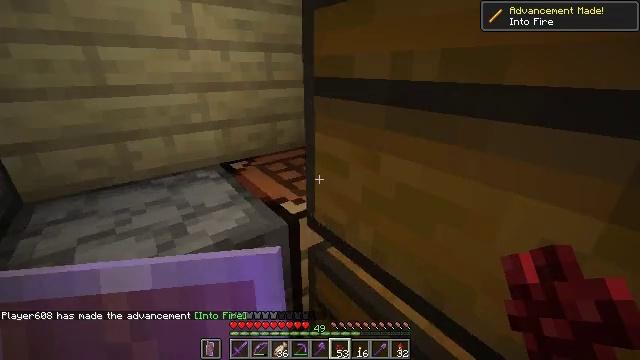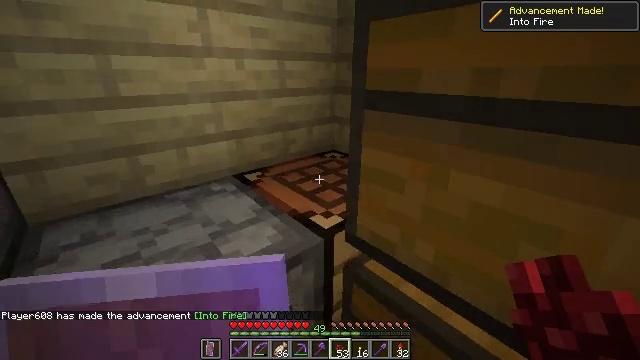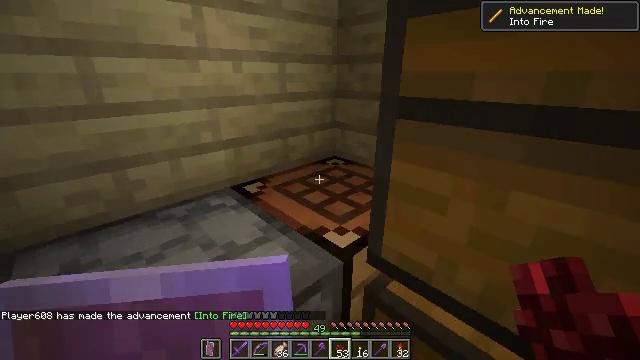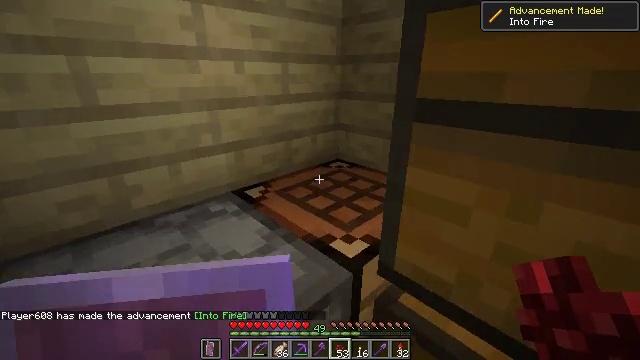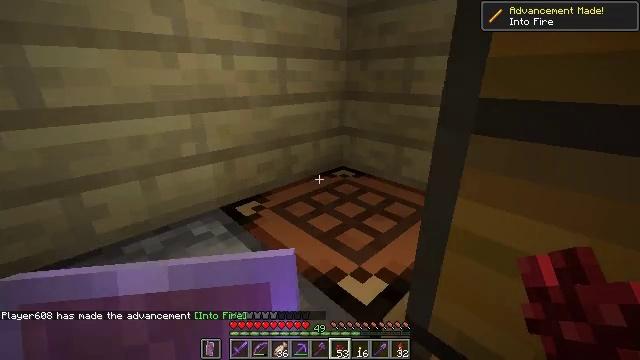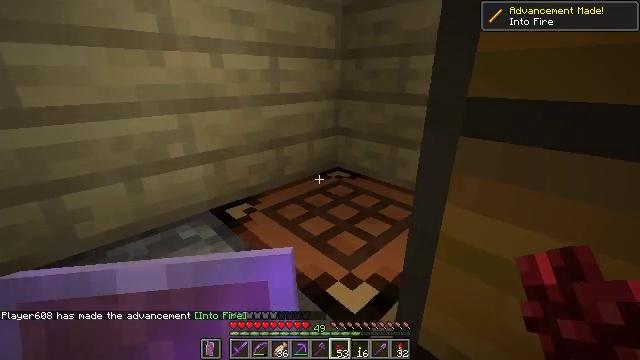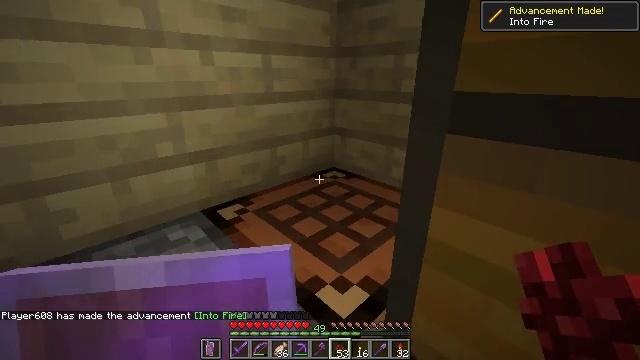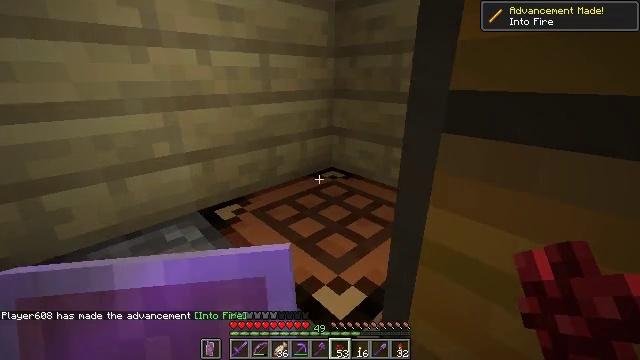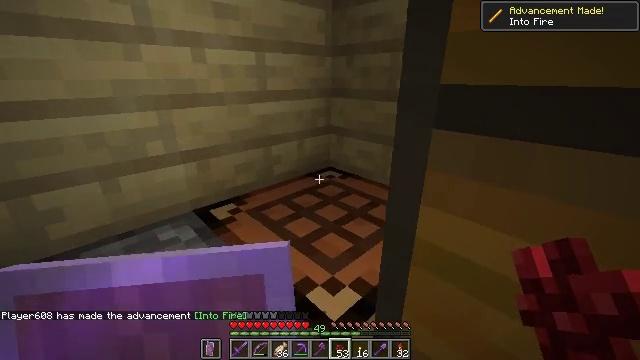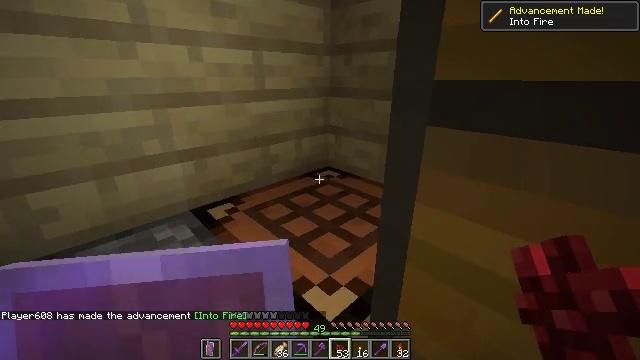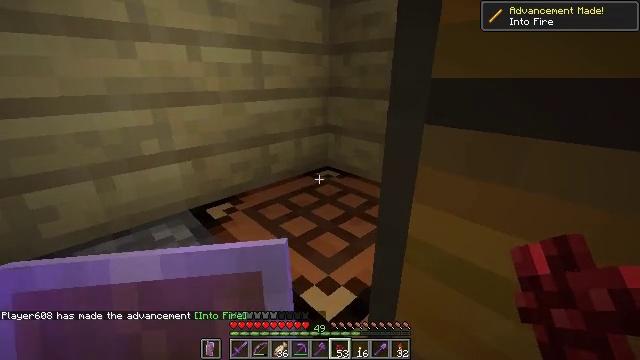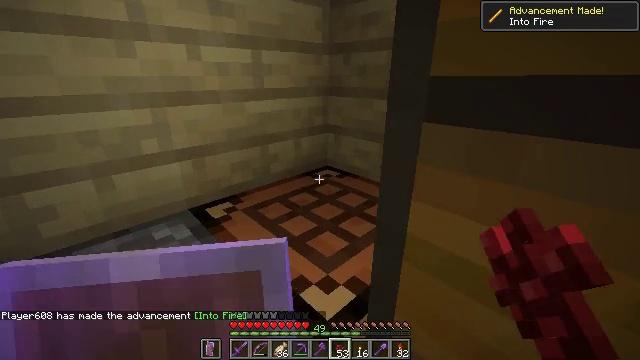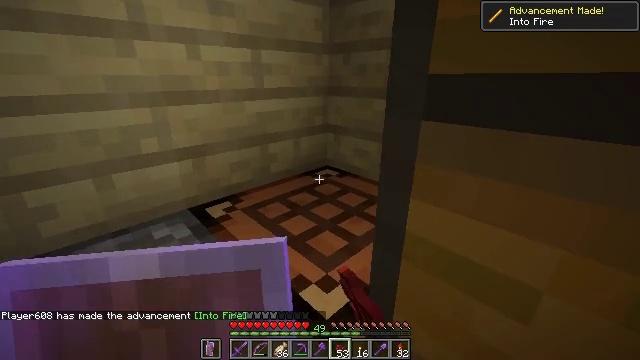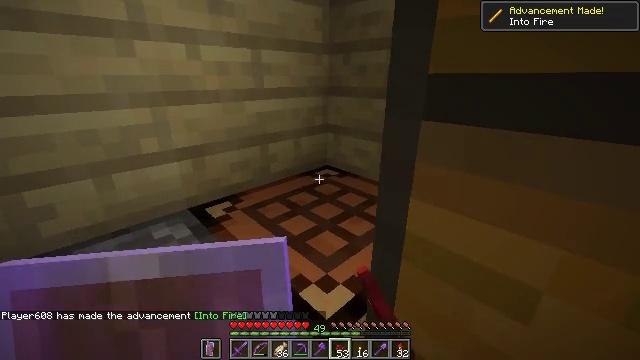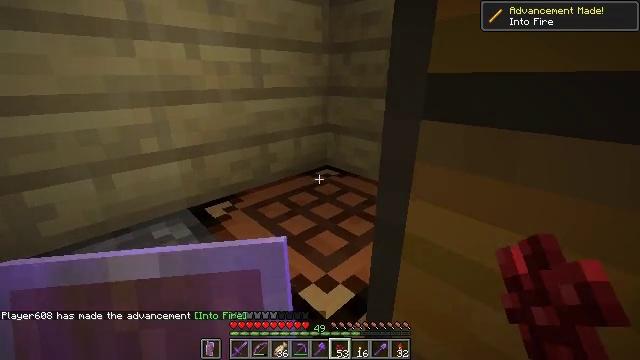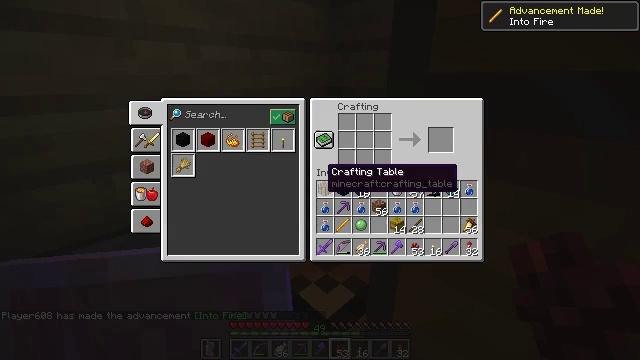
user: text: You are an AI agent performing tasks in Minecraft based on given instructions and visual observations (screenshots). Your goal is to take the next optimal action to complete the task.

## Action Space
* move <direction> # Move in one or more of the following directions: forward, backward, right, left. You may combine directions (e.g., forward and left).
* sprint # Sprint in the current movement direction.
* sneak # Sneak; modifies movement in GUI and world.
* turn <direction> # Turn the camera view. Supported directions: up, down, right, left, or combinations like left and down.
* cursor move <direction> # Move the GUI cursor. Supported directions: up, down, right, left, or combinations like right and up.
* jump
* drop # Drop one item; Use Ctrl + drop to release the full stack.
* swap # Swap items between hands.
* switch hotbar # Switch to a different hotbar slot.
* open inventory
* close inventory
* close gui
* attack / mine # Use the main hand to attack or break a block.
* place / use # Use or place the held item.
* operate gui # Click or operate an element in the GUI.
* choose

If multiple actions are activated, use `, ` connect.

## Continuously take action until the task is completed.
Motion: motion action
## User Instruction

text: Turn blaze rods into blaze powder.
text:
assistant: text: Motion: move forward and move left, turn right
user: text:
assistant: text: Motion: move forward, turn right
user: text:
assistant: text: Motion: move forward
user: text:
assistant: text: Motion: move forward
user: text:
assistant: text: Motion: no_op
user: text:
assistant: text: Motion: no_op
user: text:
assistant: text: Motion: no_op
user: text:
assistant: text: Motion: no_op
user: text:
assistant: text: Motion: no_op
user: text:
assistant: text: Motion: use / place
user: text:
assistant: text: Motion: use / place
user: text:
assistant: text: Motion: use / place
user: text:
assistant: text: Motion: use / place
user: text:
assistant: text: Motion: no_op
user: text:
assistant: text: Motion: open gui
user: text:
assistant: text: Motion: no_op
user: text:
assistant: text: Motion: no_op
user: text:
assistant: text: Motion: no_op
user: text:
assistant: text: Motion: no_op
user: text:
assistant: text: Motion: no_op
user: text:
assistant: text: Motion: no_op
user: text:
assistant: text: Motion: no_op
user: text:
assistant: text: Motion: no_op
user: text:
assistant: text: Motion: cursor move left
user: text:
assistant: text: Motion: cursor move left
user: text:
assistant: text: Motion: cursor move left and up
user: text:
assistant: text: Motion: no_op
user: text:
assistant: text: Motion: no_op
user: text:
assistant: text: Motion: cursor move up
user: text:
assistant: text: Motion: cursor move left and up